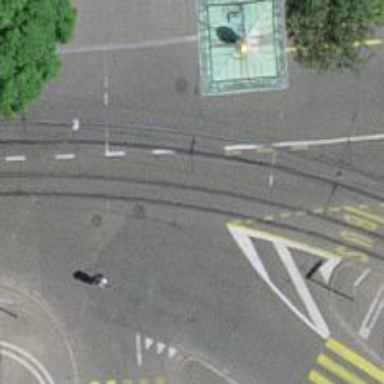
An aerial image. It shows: Tram level crossing on railway.